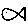
Label: fish